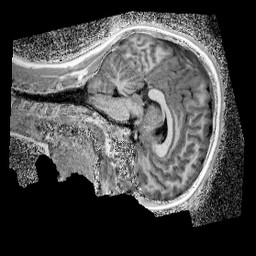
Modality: UNIT1_denoised
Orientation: sagittal
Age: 9
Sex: male
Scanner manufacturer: siemens
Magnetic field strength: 3 T
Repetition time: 4 s
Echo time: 0.00299 s